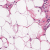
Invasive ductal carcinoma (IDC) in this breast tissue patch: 0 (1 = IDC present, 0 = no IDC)